Current action and preconditions to check: trajectory_clear

Your task: For each precondition in the list above, predict whether it will hold at this action.

Consider the current scene as observed from the mobile robot's camera, and analyze the predicted future states of all dynamic agents (e.g., people, animals, vehicles, or any moving entities) within the NEXT SECOND.

IMPORTANT: Only answer "very likely" if you are absolutely certain—based on strong, clear evidence—that a dynamic agent will violate the precondition in the predicted future state. Do NOT answer "very likely" for unlikely, ambiguous, or low-probability risks.

Ask yourself for each precondition: Is there a high probability, with clear and convincing evidence, that the predicted future states of any dynamic agent will interfere with the predicted future state of the currently executing action within the NEXT SECOND, causing that precondition to fail?

Assess the risk level based on these predictions. Use "likely" or "very likely" if motions create a clear risk of interference.

Use "neutral" or "improbable" if agents are nearby but their predicted paths are clearly diverging or non-conflicting.

Failure Risk Categories: "very improbable", "improbable", "neutral", "likely", "very likely"

Answer Format: Output ONLY the probability_of_failure value from these categories: "very improbable", "improbable", "neutral", "likely", "very likely"

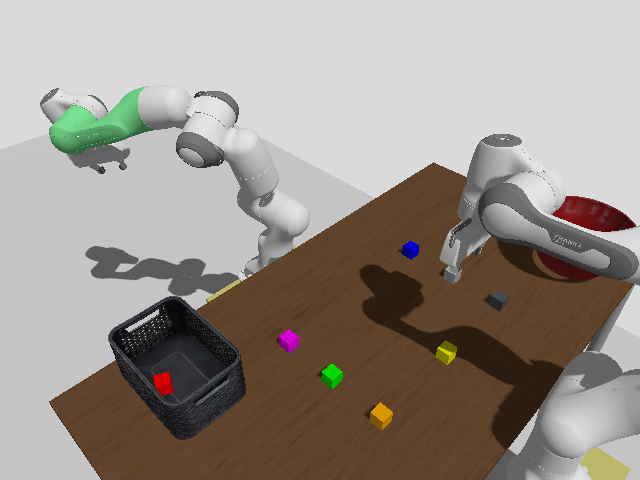

Answer: very improbable